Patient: sex M, age 76
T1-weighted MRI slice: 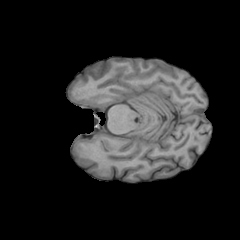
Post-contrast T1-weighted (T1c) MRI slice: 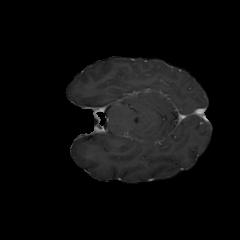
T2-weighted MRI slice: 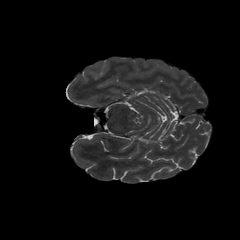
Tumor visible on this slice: no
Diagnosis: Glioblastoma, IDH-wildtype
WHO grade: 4